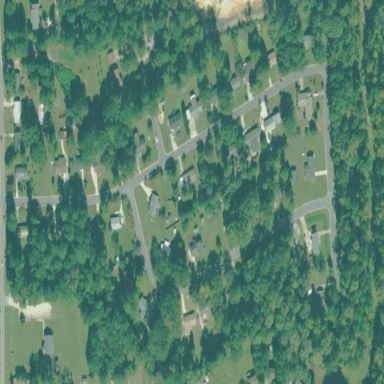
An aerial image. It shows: Residential area within neighborhood.